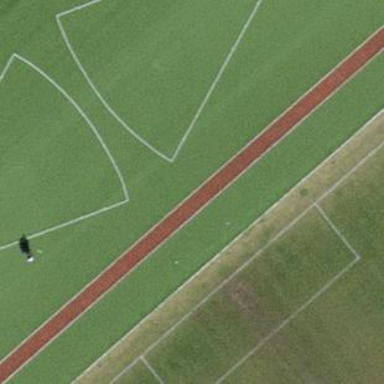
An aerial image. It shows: Athletics pitch used for leisure sports activities.